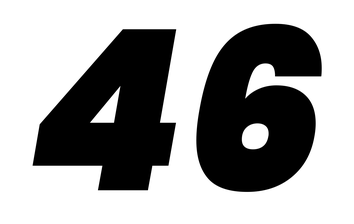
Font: Poppins-BlackItalic